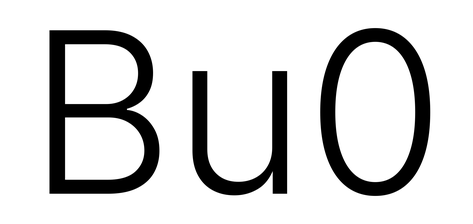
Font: Inter_Light